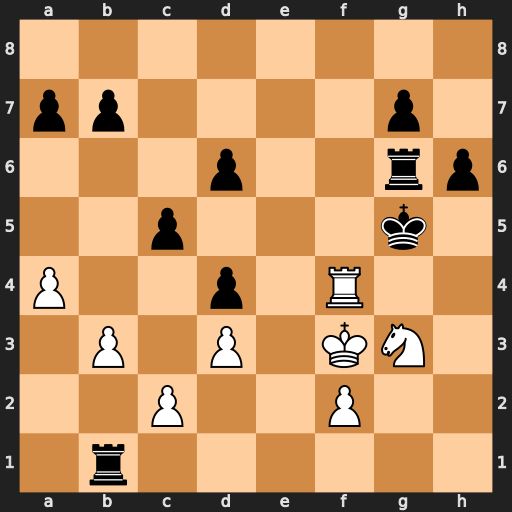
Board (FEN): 8/pp4p1/3p2rp/2p3k1/P2p1R2/1P1P1KN1/2P2P2/1r6
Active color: w
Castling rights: -
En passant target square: -
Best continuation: Rf5+ Kh4 Rh5#